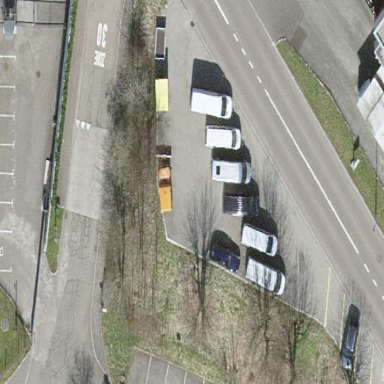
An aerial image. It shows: Paved parking area.